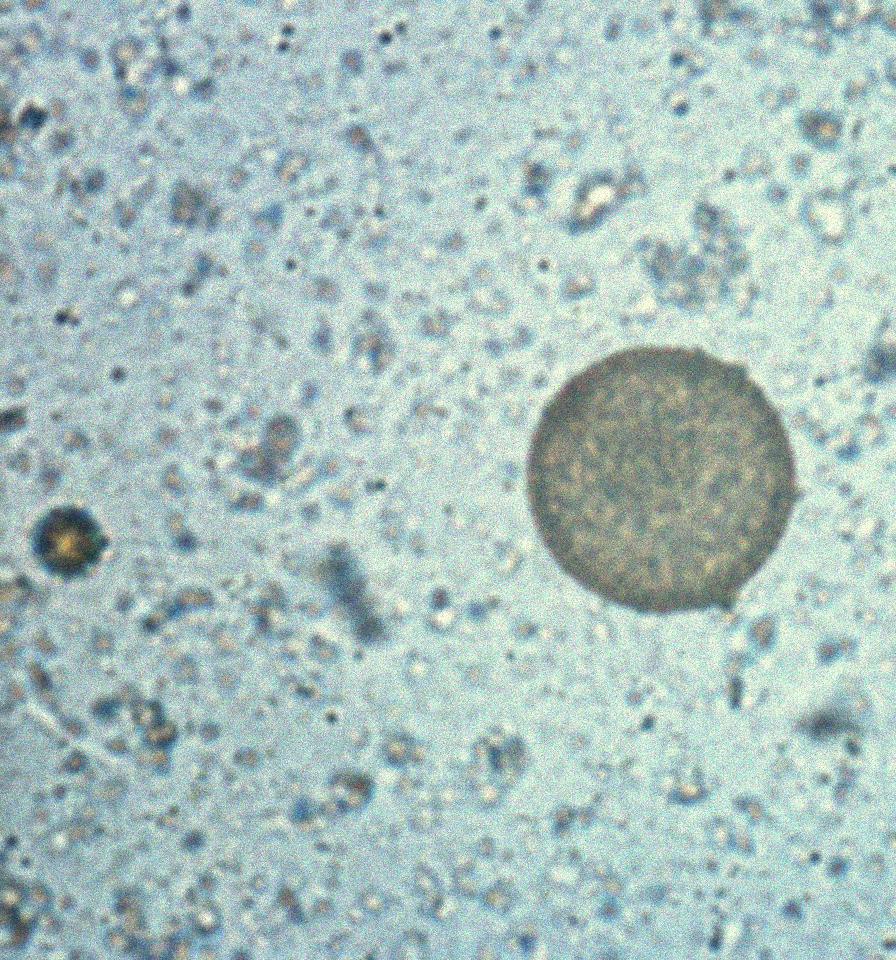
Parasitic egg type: Hymenolepis diminuta